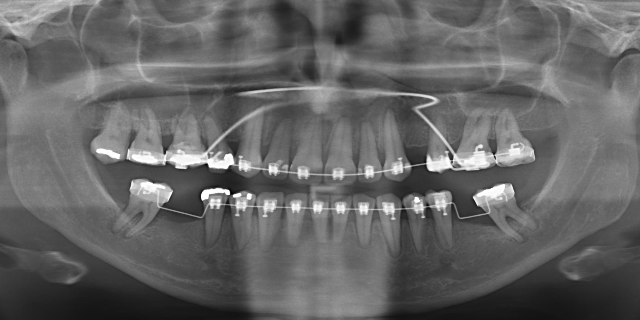
adult